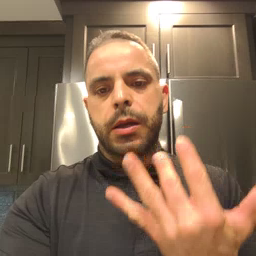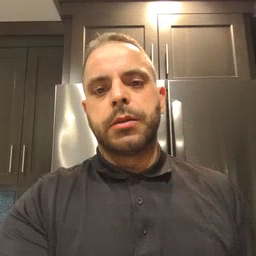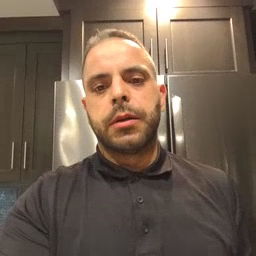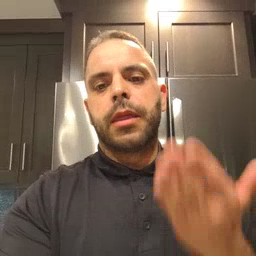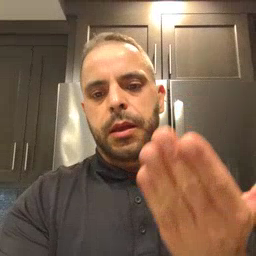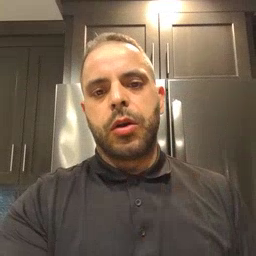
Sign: there